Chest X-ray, PA view. Patient: 63 years old, sex M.
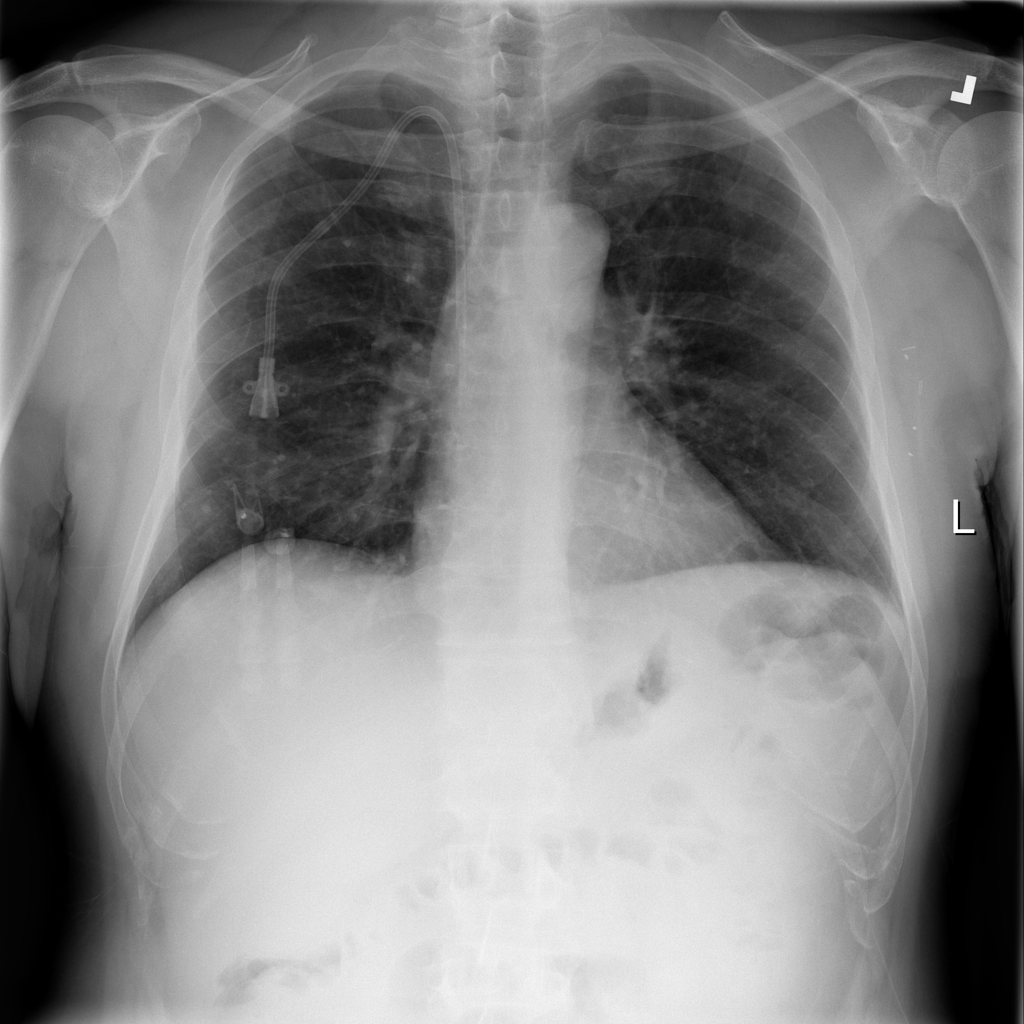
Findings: No Finding